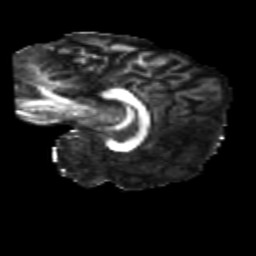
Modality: FA
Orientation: sagittal
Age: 26
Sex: female
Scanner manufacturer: siemens
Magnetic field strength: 3 T
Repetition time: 1.8 s
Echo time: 0.07 s